Current action and preconditions to check: trajectory_clear

Your task: For each precondition in the list above, predict whether it will hold at this action.

Consider the current scene as observed from the mobile robot's camera, and analyze the predicted future states of all dynamic agents (e.g., people, animals, vehicles, or any moving entities) within the NEXT SECOND.

IMPORTANT: Only answer "very likely" if you are absolutely certain—based on strong, clear evidence—that a dynamic agent will violate the precondition in the predicted future state. Do NOT answer "very likely" for unlikely, ambiguous, or low-probability risks.

Ask yourself for each precondition: Is there a high probability, with clear and convincing evidence, that the predicted future states of any dynamic agent will interfere with the predicted future state of the currently executing action within the NEXT SECOND, causing that precondition to fail?

Assess the risk level based on these predictions. Use "likely" or "very likely" if motions create a clear risk of interference.

Use "neutral" or "improbable" if agents are nearby but their predicted paths are clearly diverging or non-conflicting.

Failure Risk Categories: "very improbable", "improbable", "neutral", "likely", "very likely"

Answer Format: Output ONLY the probability_of_failure value from these categories: "very improbable", "improbable", "neutral", "likely", "very likely"

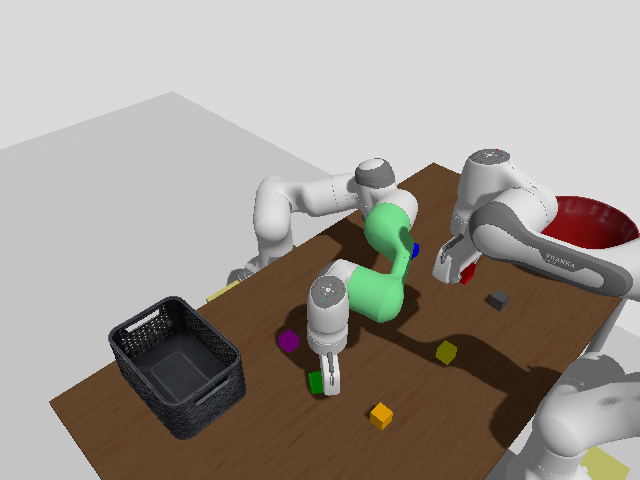

Answer: very improbable